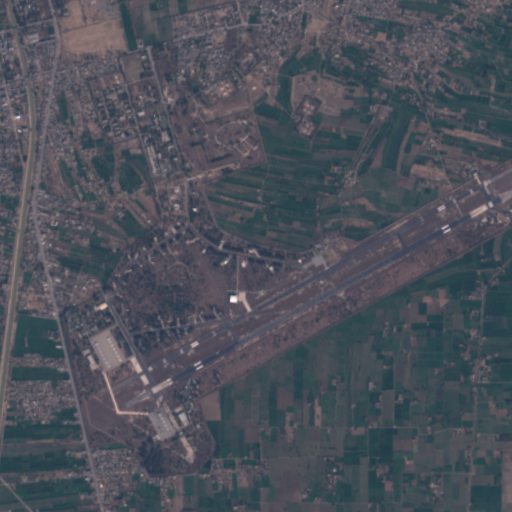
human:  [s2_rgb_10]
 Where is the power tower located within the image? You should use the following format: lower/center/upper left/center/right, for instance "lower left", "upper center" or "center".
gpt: There is no power tower in the image.